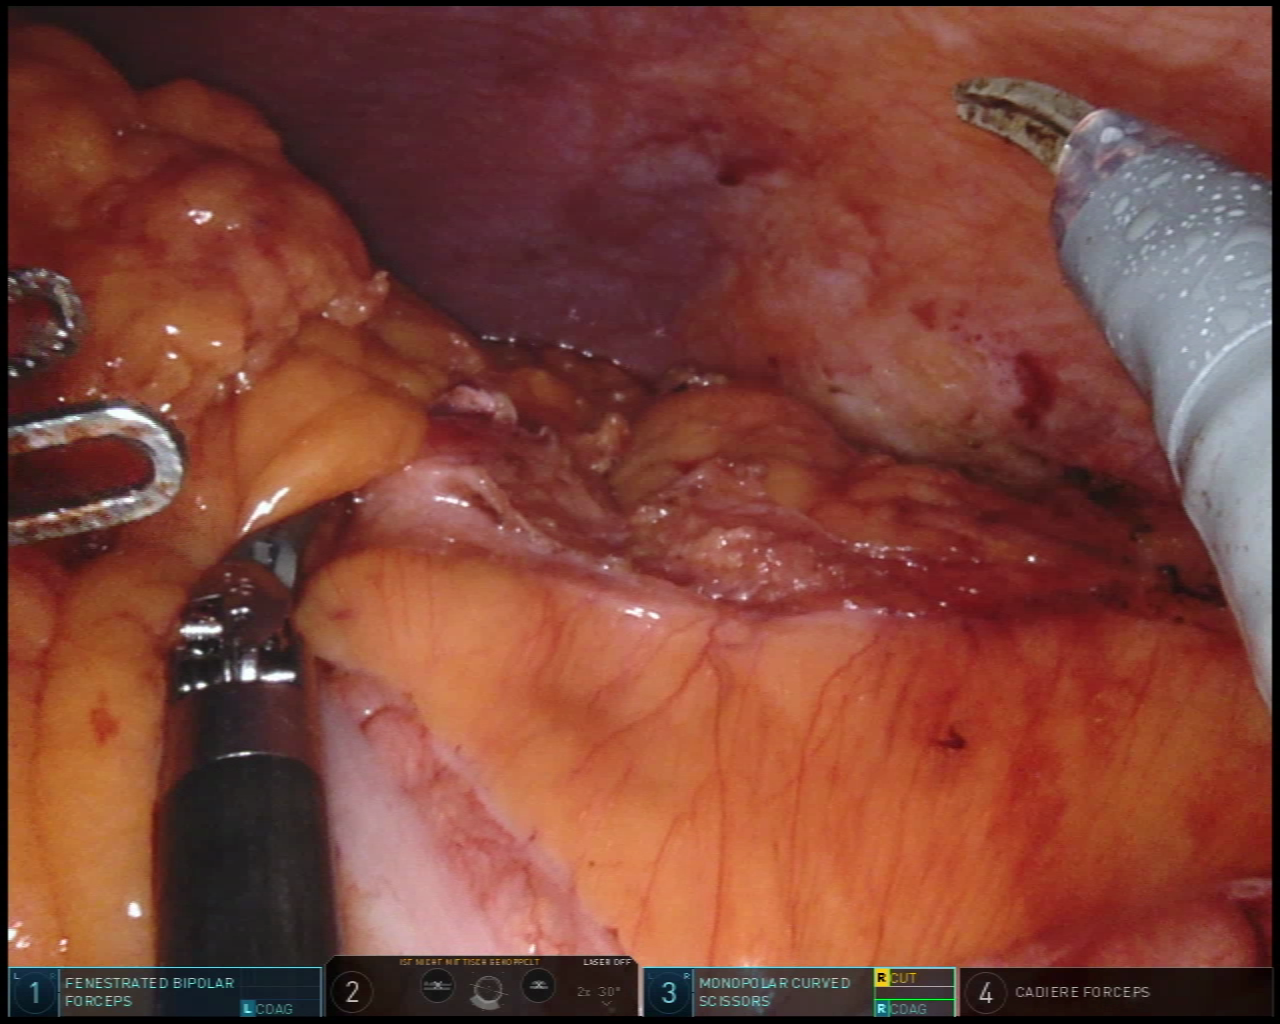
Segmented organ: abdominal_wall
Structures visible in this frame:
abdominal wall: yes
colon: yes
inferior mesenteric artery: no
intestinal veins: no
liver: no
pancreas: no
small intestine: no
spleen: no
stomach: no
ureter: no
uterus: no
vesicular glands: no